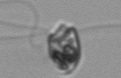
Label: flagellate_morphotype1